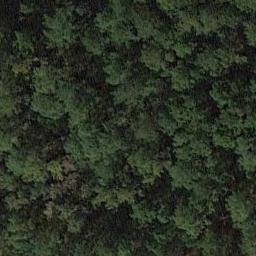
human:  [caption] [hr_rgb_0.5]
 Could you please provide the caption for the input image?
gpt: The forest is full of green trees .

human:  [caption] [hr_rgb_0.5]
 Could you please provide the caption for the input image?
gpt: Many green trees are in a forest .

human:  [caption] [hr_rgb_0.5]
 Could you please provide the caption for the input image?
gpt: The forest has a lot of dense green trees of different color depths .

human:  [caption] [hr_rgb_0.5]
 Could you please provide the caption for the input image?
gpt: This is a dense forest .

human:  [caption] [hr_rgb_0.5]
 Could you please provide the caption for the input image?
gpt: A forest with many green trees .